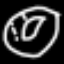
Label: donut